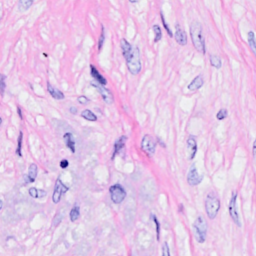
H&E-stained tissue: Breast